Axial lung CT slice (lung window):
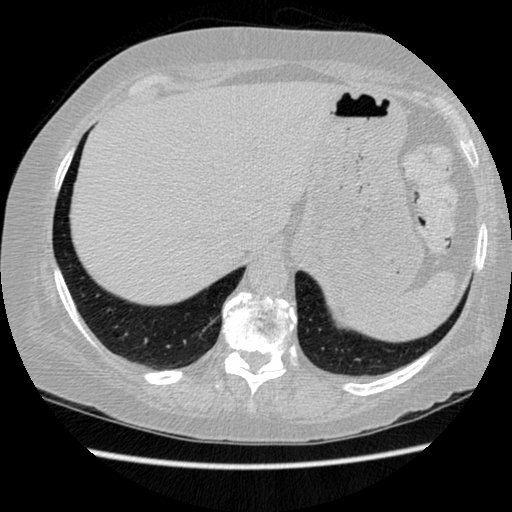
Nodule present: no